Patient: sex F, age 31
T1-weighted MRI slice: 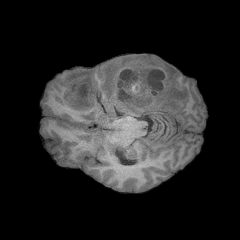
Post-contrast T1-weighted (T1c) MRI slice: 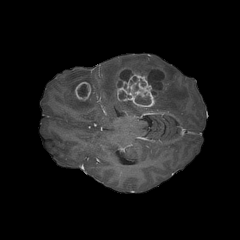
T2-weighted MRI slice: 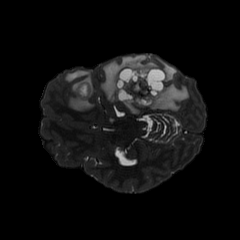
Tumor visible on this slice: yes
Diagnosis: Glioblastoma, IDH-wildtype
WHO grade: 4